Interaction volume radius: 10 \u00c5
Interaction volume height: 15 \u00c5
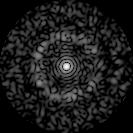
Disorder parameter: 0.8229